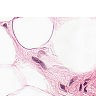
Metastatic tissue present: no